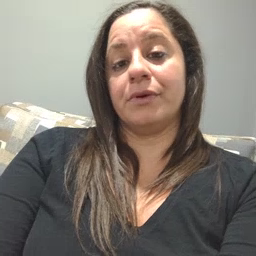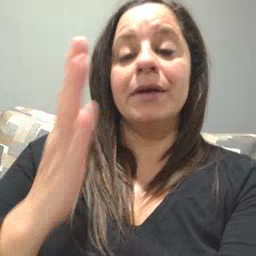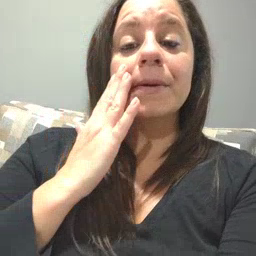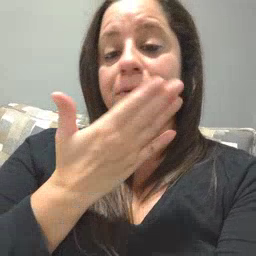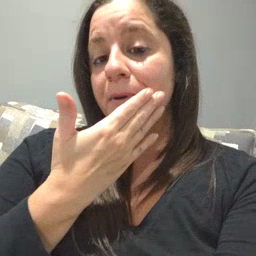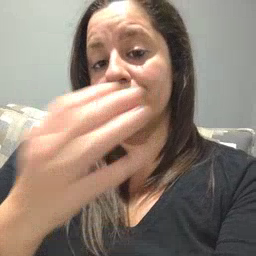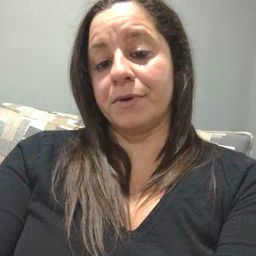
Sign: napkin